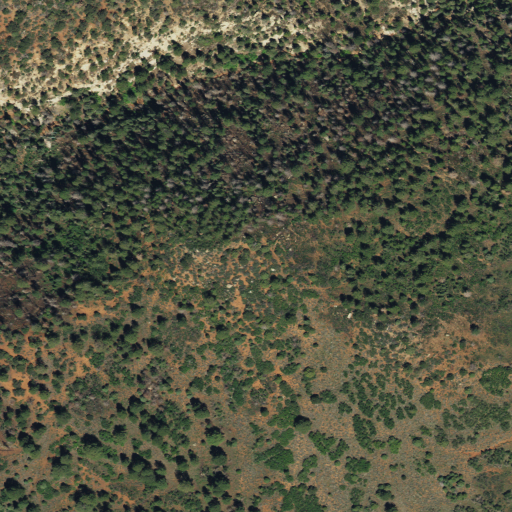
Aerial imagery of mountain in Utah named Brushy Knoll containing grassland, evergreen forest, deciduous forest, shrub, and mixed forest